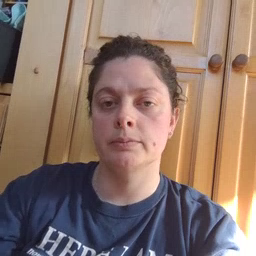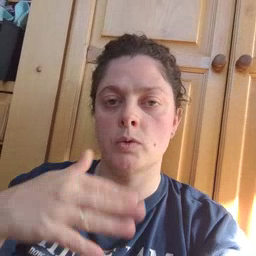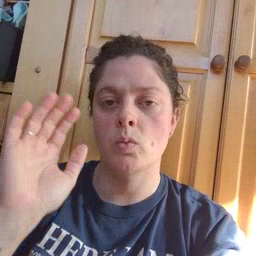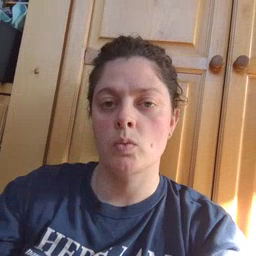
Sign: go